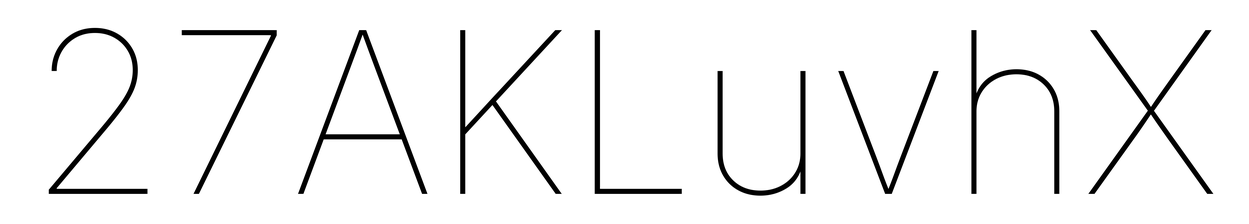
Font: Inter_Thin